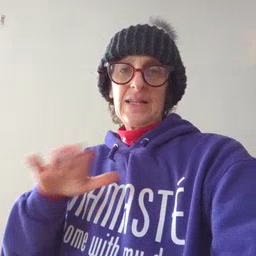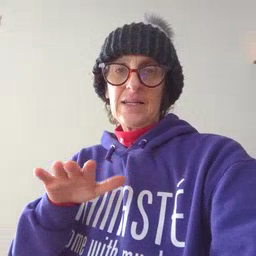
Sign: clean